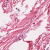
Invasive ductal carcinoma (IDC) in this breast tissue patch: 0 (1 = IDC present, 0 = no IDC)